Field crop: tomato
Growth stage: 1
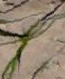
Species: cyperus